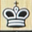
Piece: bK